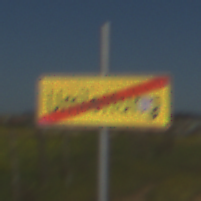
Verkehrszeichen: EndeDerUmleitungsankuendigung
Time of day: MorningAfternoon
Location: Outdoor (RoadRail)
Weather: Clear
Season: NotSpecified
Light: Natural